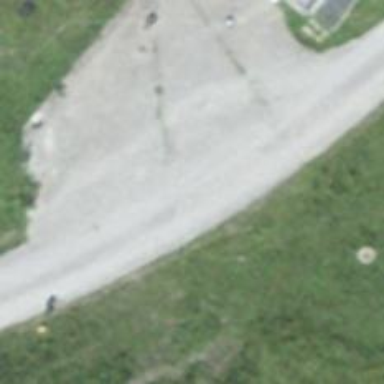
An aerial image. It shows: Track road.